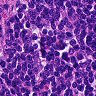
Metastatic tissue present: no